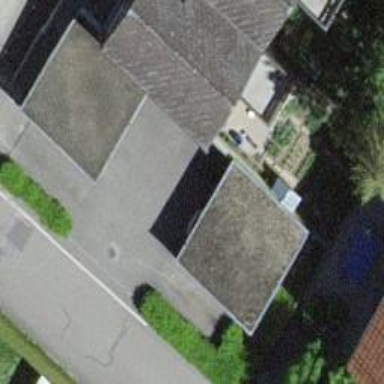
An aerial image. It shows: Carport building.